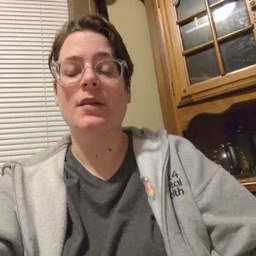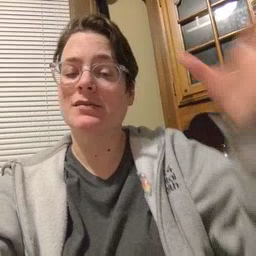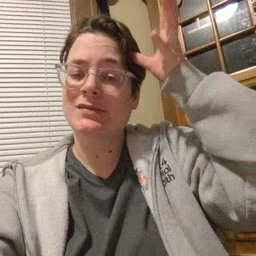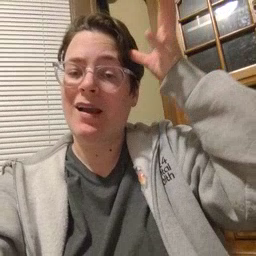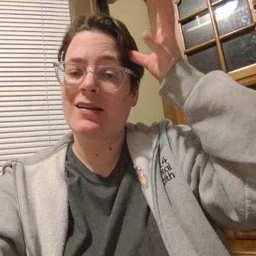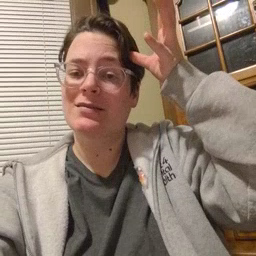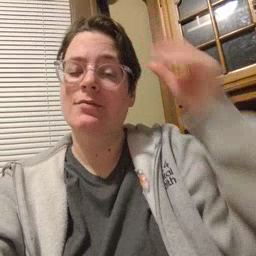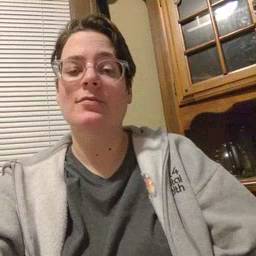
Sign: dad